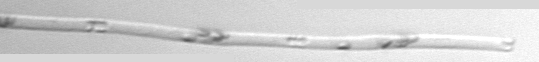
Label: Eucampia_morphytype1